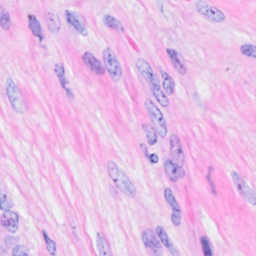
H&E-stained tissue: Breast